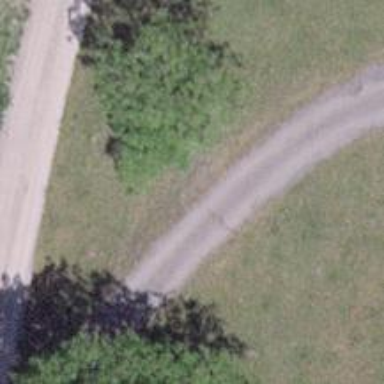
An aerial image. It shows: Gravel track with grade2 tracktype.